Question: I have three divs, one hidden:
- - -
I need to display when is hovered. That's usually a simple job, but I think the problem arises at the positioning of the divs.
I have an image at the upper right corner, and a text message should appear right next to it (to it's left, actually) when the image is hovered. Parent is a '100% x 32px' bar, with 'position: fixed', so the icon the message float around the whole page.
I've already tried plenty answers at SO. The only one that worked was using '#parent:hover > div', but that makes the message show anytime the cursor hovers , which is bad as is a big invisible bar on the top of the page (should work well with shrinkwrapping, though, but I couldn't do it).
Here is <URL> If you have any alternative approach please tell me.
: This is a example image of how it should work. It should also float and scroll with the page.

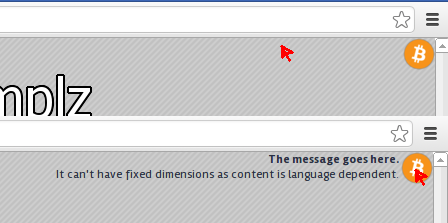
Answer: Switch the position of elements as mentioned in your style.
This is because you are using Adjascent Sibling selector '+'. "adjacent" means "immediately following,"
<URL>
## css
'''
#img:hover + #msg {
display: block;
}
'''
#Html Snippet
'''
<div id="img">
<a href="some link here">
<img src="http://j.mp/18xsrJQ"/>
</a>
</div>
<div id="msg">
This should appear if icon is hovered.
</div>
'''
To illustrate this:-
Consider this simple example :- To make the 'p' immediately following the 'h3' tag appear in gray color. If you put p before h3 it wont work. That is how the Adjacent sibling selector works.
'''
<h3>Hey, an H3 element</h3>
<p>Here's a paragraph which is short</p>
h3 +p {
color: gray;
}
'''